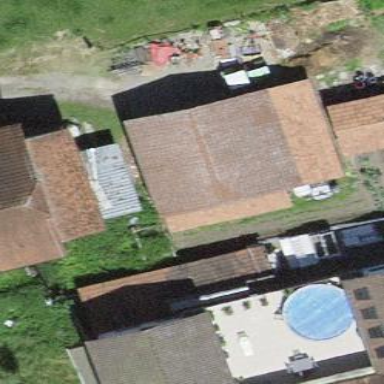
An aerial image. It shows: View of roof of building.